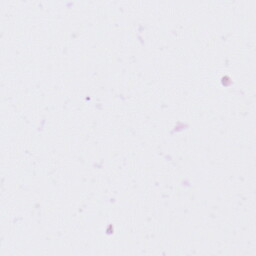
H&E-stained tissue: Ovarian